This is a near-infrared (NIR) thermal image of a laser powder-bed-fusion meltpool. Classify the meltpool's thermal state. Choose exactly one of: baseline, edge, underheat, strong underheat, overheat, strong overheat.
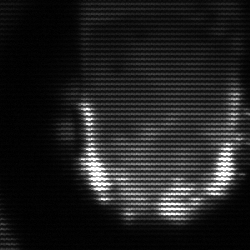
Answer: baseline